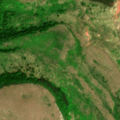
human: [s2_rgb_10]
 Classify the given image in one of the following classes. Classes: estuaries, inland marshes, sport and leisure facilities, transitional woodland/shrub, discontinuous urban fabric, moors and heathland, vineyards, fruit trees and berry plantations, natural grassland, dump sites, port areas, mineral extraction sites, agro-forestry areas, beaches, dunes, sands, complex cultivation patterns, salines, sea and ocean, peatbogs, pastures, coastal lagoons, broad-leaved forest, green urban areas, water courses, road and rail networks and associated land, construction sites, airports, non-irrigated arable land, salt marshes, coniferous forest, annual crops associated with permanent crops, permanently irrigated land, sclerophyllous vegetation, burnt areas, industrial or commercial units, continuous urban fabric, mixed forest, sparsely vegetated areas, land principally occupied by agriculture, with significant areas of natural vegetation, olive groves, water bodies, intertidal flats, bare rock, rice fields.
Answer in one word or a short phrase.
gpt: broad-leaved forest, natural grassland, transitional woodland/shrub